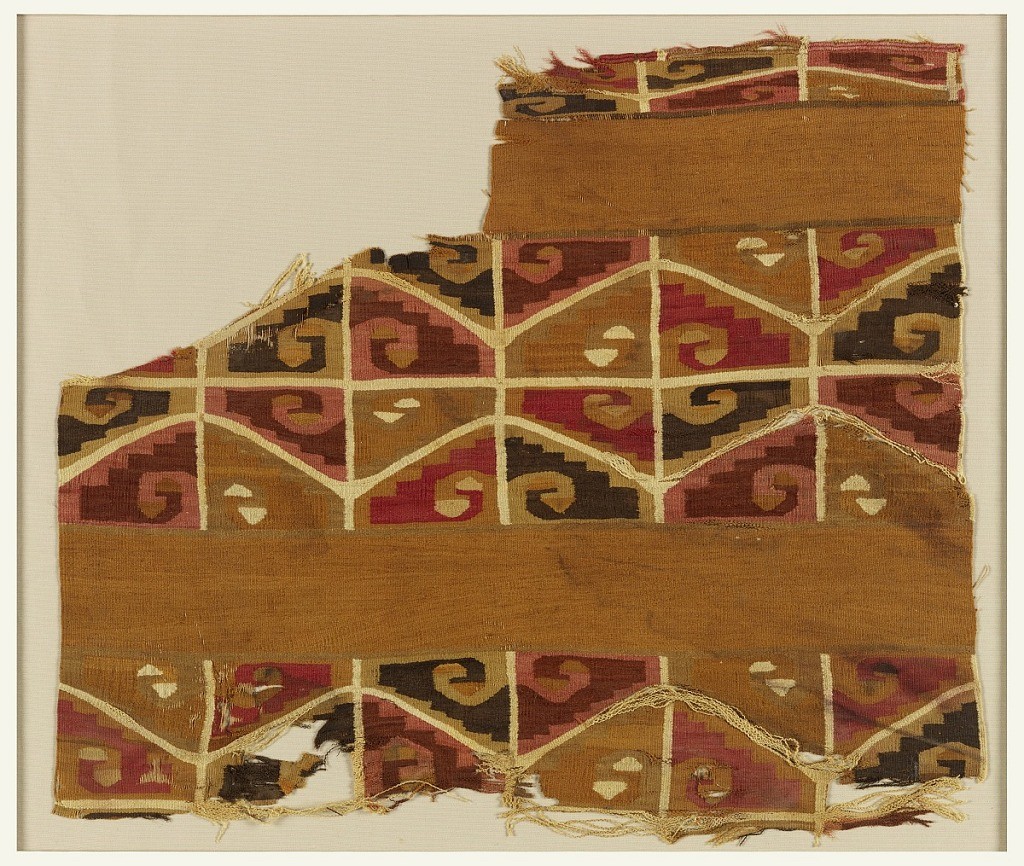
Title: Tunic fragment
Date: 800
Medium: cotton, wool Technique: single interlock tapestry, 1:1
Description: A fragment with geometrical figures is strongly suggestive of Tiwanaku IV (?) art. The background is dark tan, the design in light tan, medium and dark brown, light red, red-brown, and purple red.